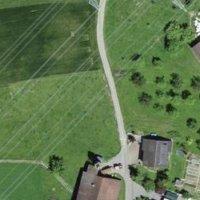
EUNIS habitat code: 25
Species observed at this site:
Aesculus hippocastanum